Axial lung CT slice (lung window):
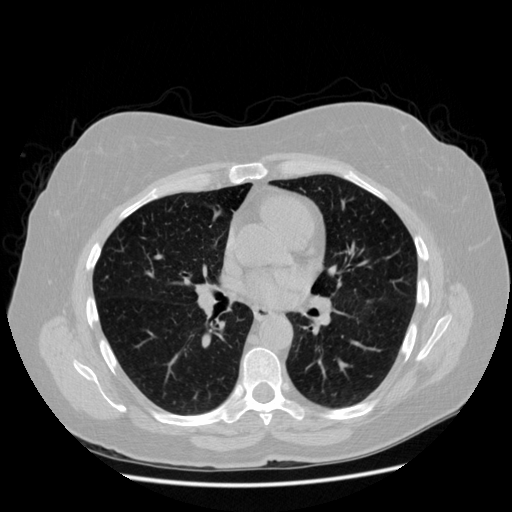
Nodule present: no